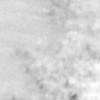
Label: no_change